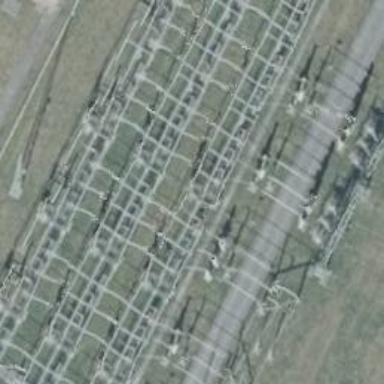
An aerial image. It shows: Power line with 3 cables. The line type is busbar.